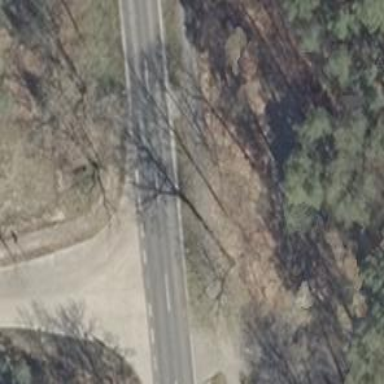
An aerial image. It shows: Uncontrolled crossing on the road.